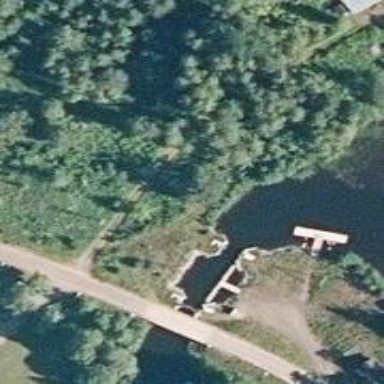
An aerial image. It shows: Lock gate on waterway.